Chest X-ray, PA view. Patient: 61 years old, sex M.
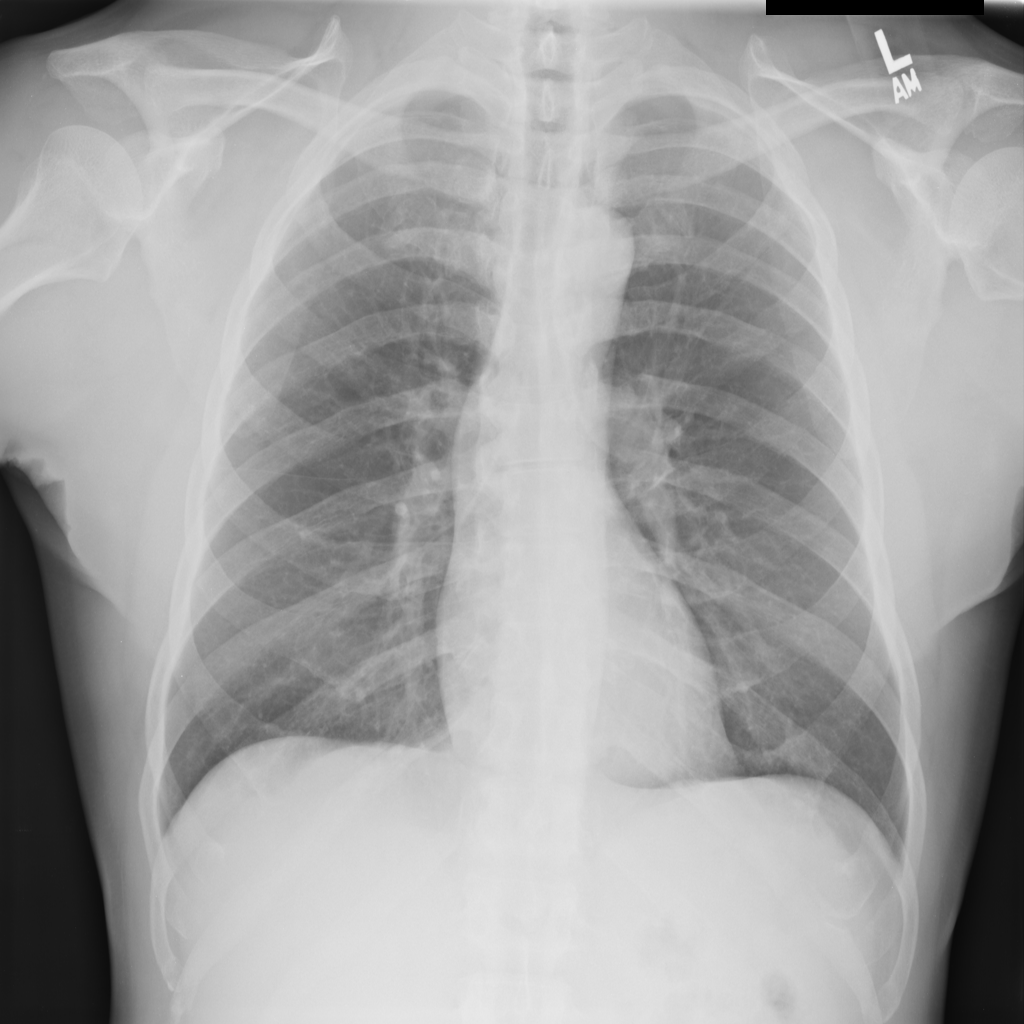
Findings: No Finding